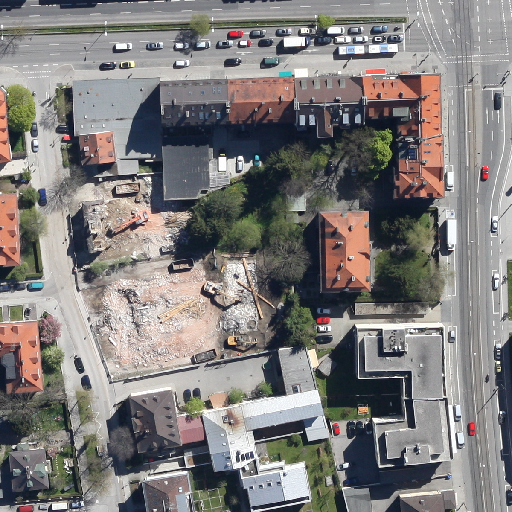
Referring expression: paved road along with tree